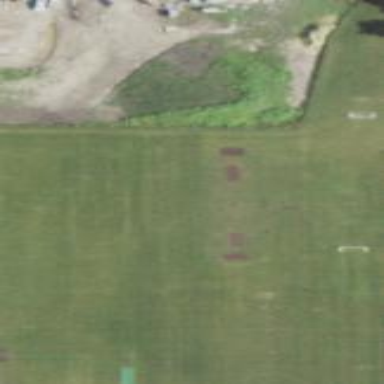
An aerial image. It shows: Soccer pitch designated for leisure and sports activities.